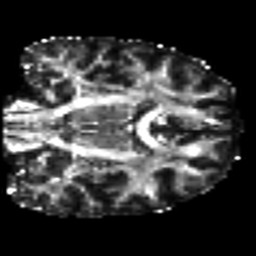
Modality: FA
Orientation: coronal
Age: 32
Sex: male
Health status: ill
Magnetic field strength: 3 T
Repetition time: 9 s
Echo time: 0.093 s